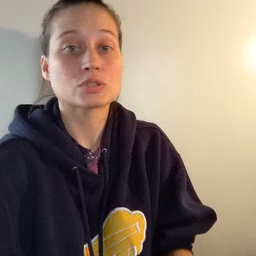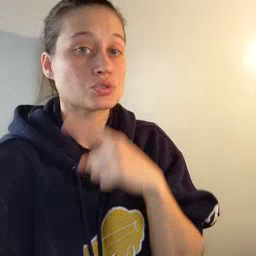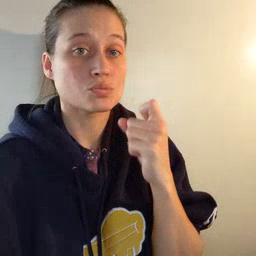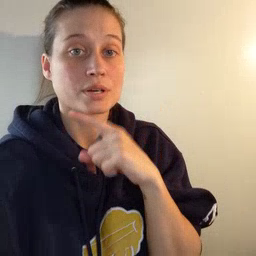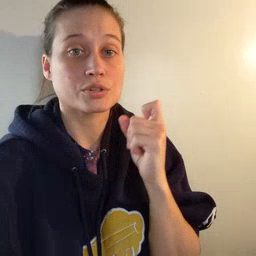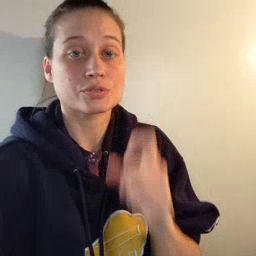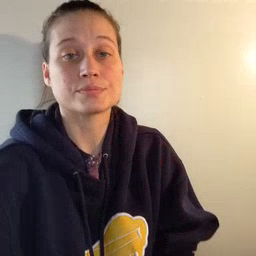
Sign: dryer